Field crop: tomato
Growth stage: 2
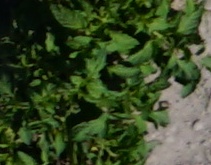
Species: tomato